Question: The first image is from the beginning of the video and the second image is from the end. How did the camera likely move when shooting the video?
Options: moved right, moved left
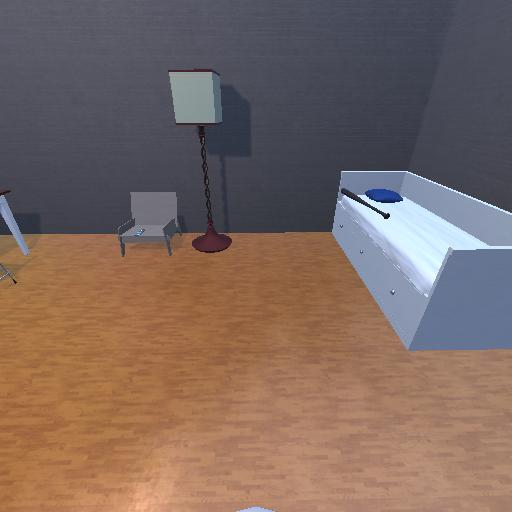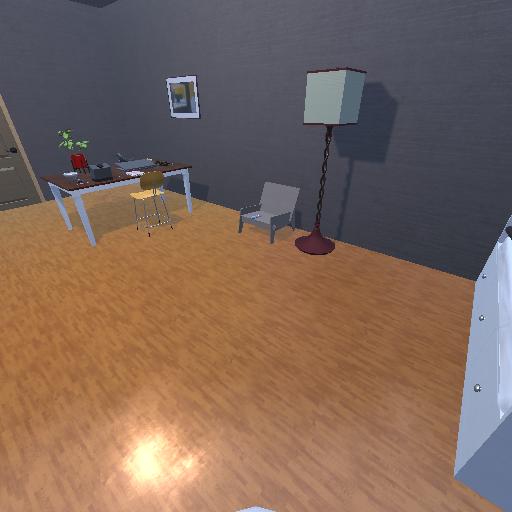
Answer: moved right